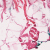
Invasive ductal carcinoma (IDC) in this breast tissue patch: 0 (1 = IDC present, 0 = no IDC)